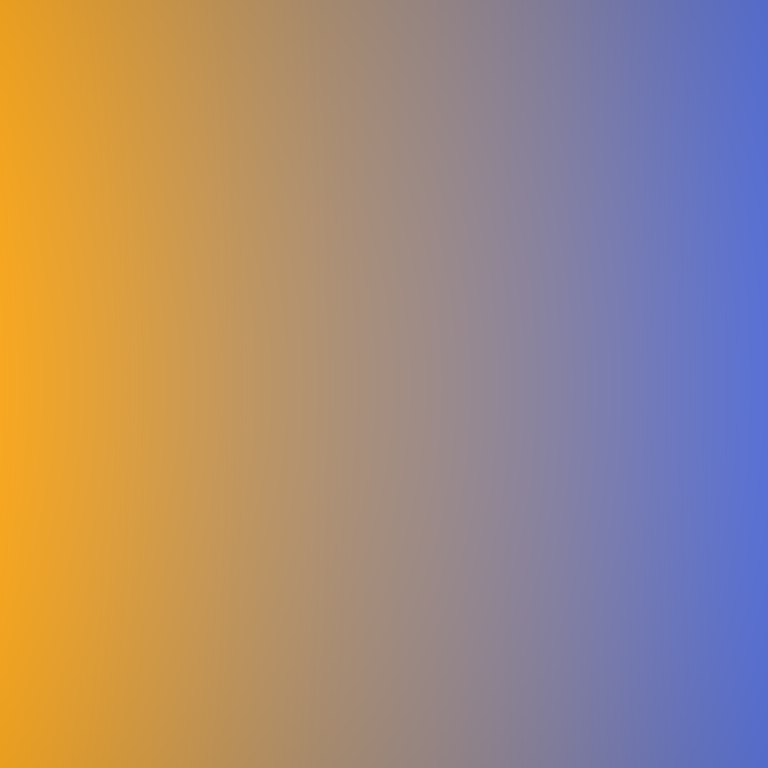
Abstract light effect, smooth gradient from warm yellow to cool blue, calm atmosphere, soft glow, no room, no furniture, no objects.